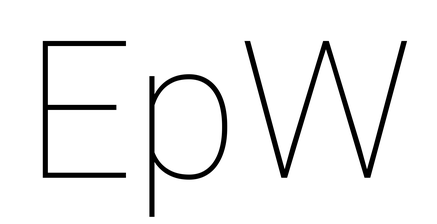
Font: Roboto_Thin